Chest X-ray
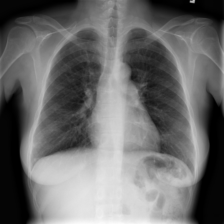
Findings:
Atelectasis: negative
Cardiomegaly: negative
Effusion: negative
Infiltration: negative
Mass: negative
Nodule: negative
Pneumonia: negative
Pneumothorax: negative
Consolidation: negative
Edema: negative
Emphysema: negative
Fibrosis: negative
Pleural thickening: negative
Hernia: negative